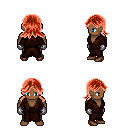
a pixel art fantasy rpg character, male body template, human, dark skin, brown robe, gold greaves, red loose hair, metal gloves, brown shoes, four views (front, back, left, right), 2x2 character sprite sheet, small pixel art, hard edges, no anti-aliasing